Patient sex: F
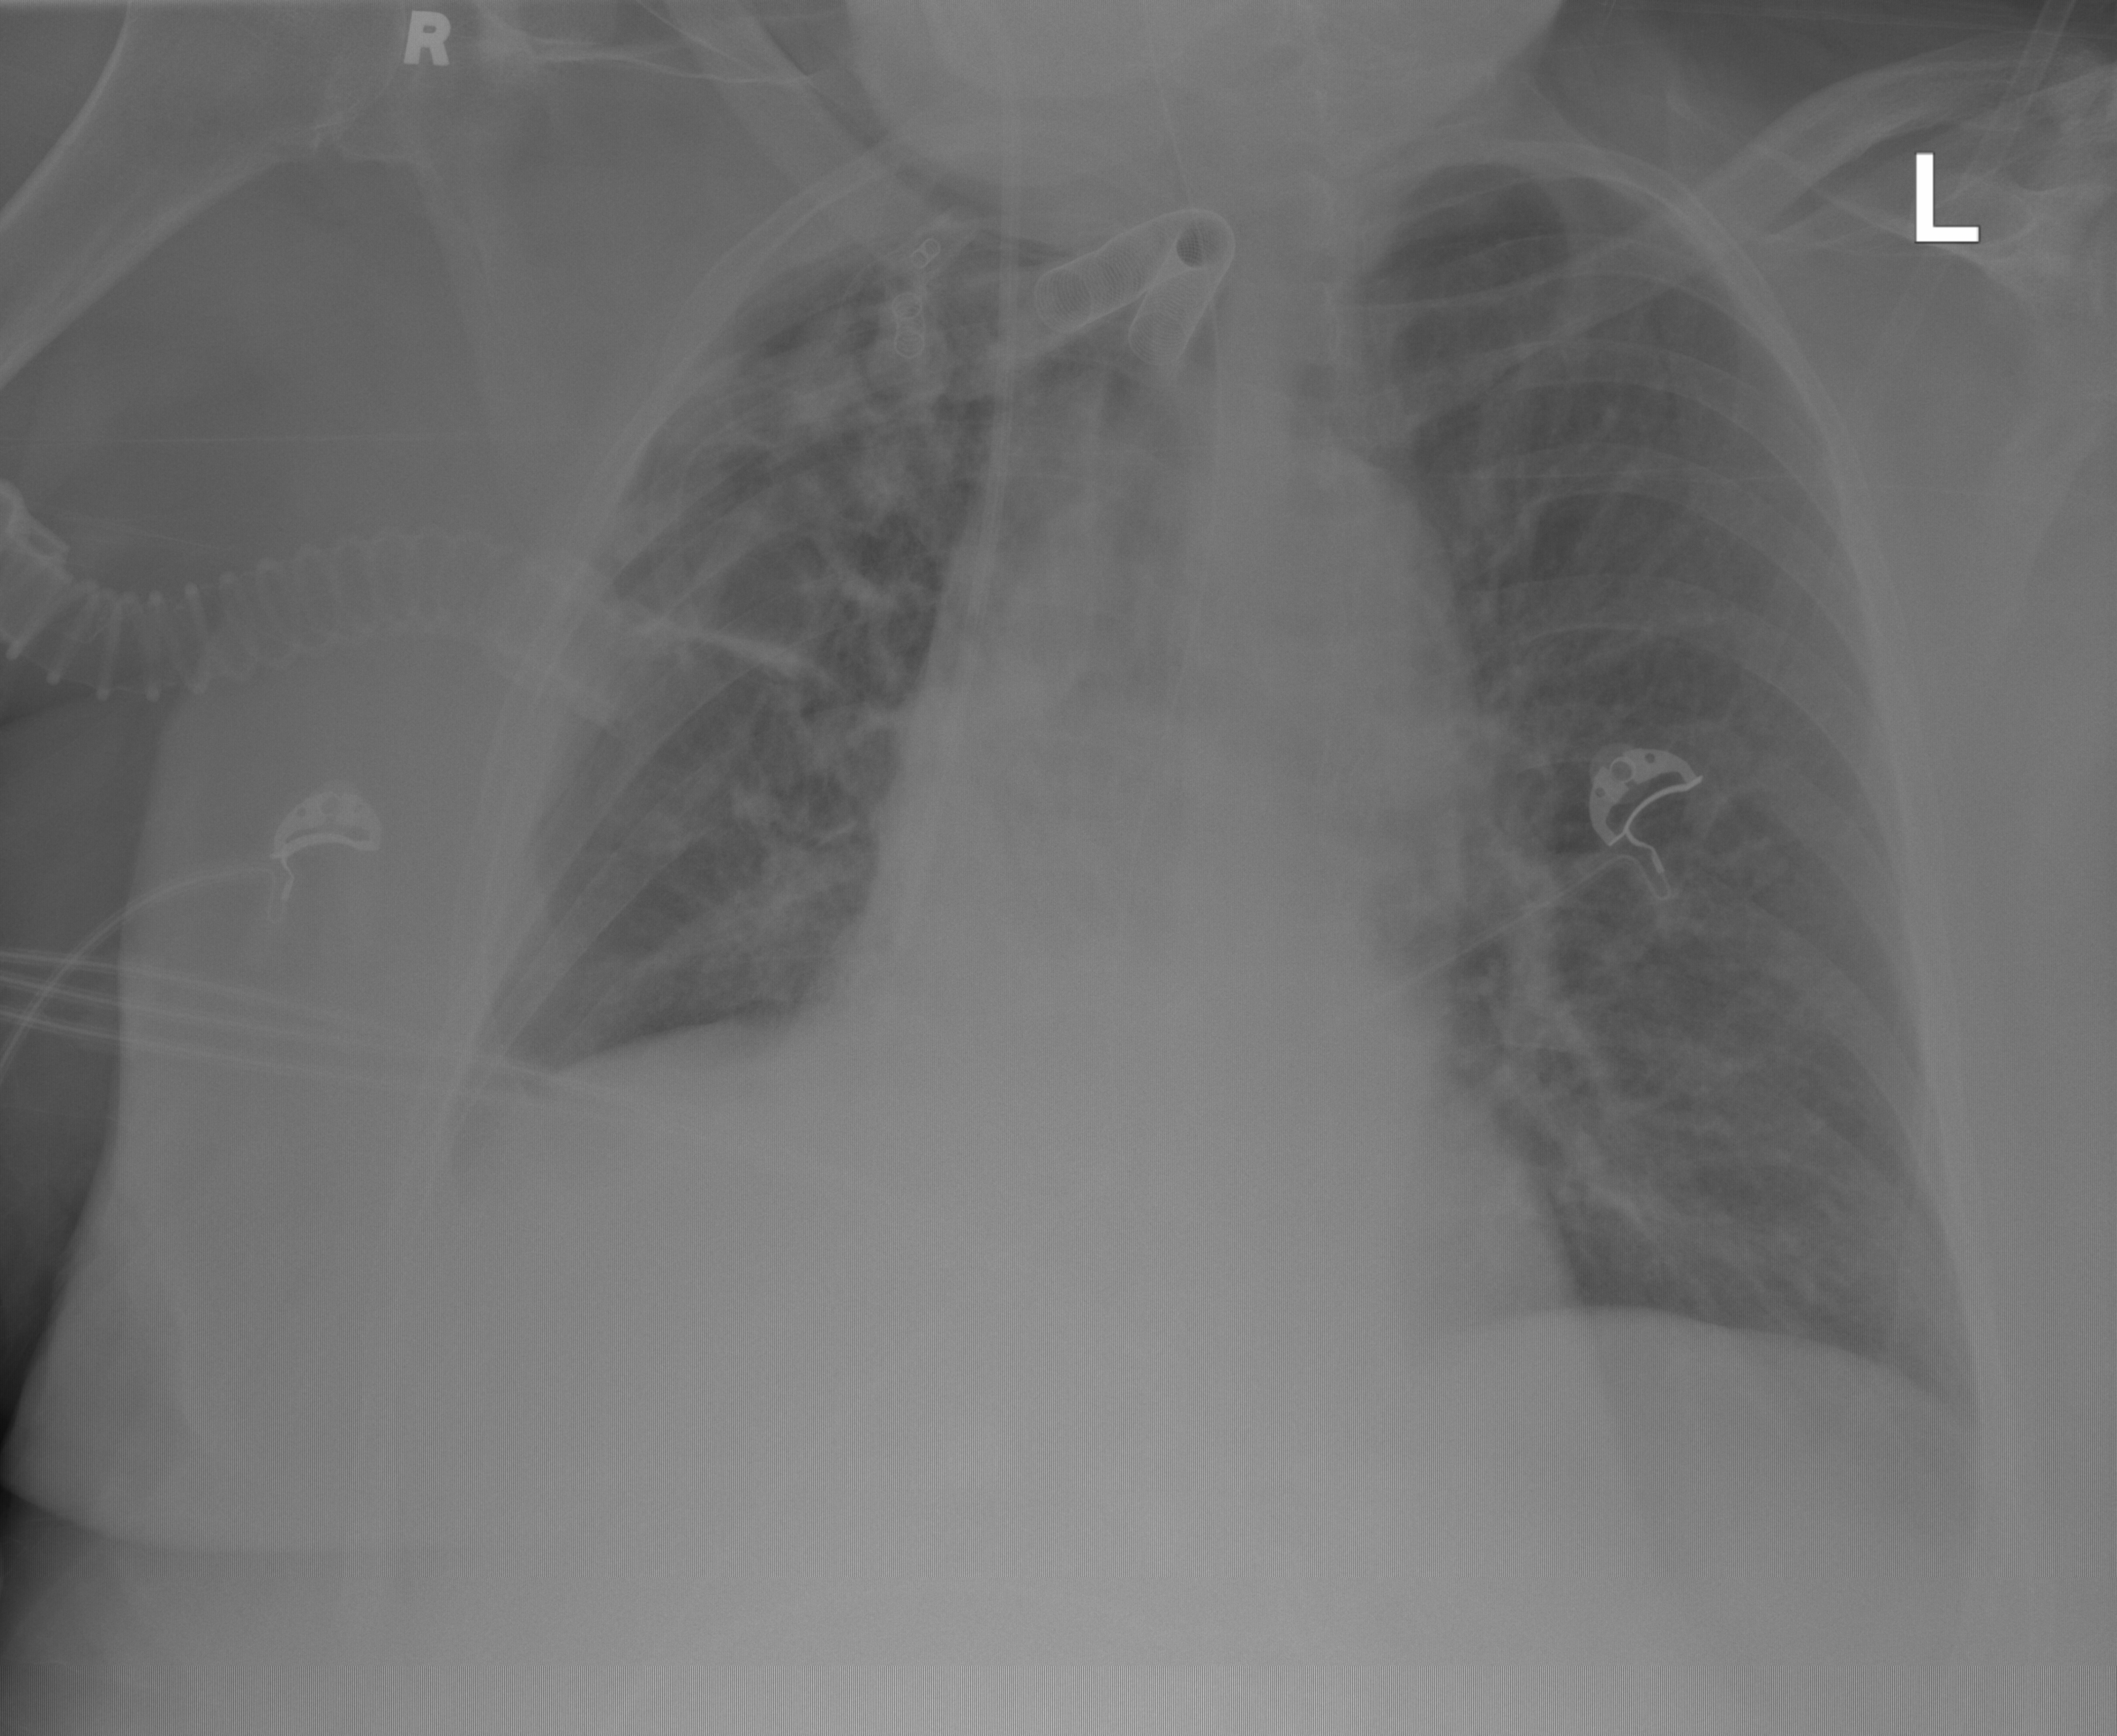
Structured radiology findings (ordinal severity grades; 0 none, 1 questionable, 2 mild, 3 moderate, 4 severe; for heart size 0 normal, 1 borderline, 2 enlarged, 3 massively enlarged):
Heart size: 1
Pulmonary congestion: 0
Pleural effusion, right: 2
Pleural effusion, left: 0
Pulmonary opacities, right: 2
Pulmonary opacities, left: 0
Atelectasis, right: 2
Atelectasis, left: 0